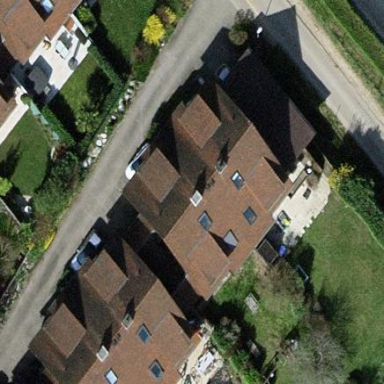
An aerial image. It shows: Detached building.